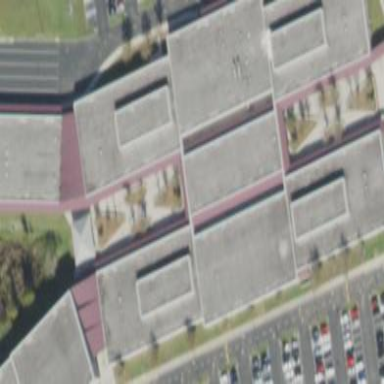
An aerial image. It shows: School building.